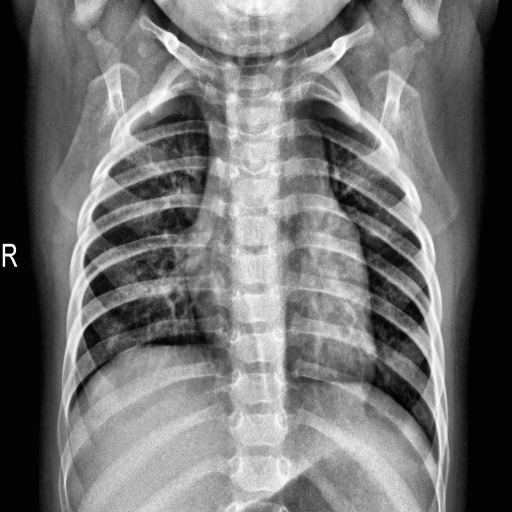
Finding: NORMAL